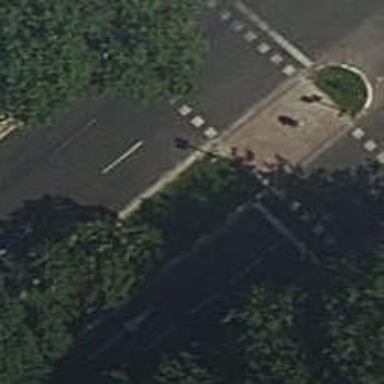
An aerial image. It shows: Kerb barrier.